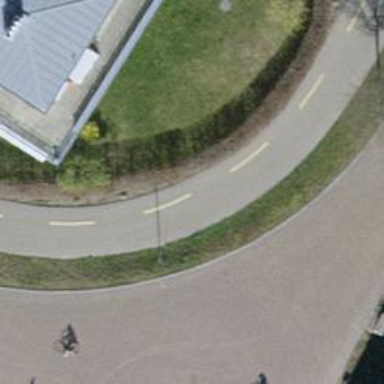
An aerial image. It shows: Paved cycleway.